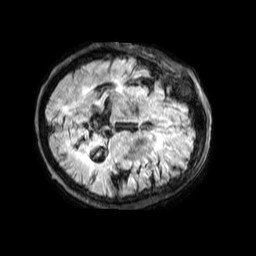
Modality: FLAIR
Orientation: axial
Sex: female
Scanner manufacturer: philips
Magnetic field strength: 3 T
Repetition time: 4.8 s
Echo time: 0.2864 s